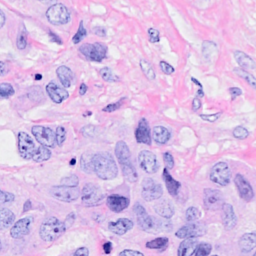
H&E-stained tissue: Breast